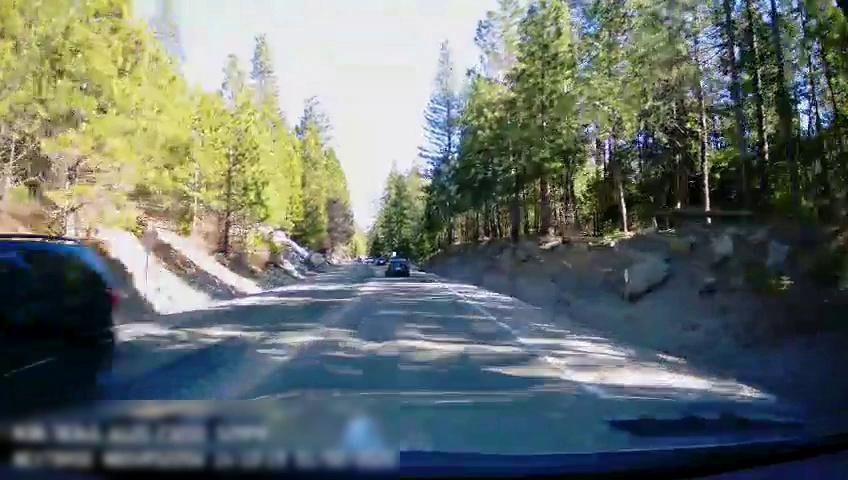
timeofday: Day
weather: Sunny
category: Drivable Space
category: Vehicles | Car
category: Vehicles | SUV
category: Lanes | Current Lane
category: Lanes | Opposite Lane
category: Lanes | Current Lane